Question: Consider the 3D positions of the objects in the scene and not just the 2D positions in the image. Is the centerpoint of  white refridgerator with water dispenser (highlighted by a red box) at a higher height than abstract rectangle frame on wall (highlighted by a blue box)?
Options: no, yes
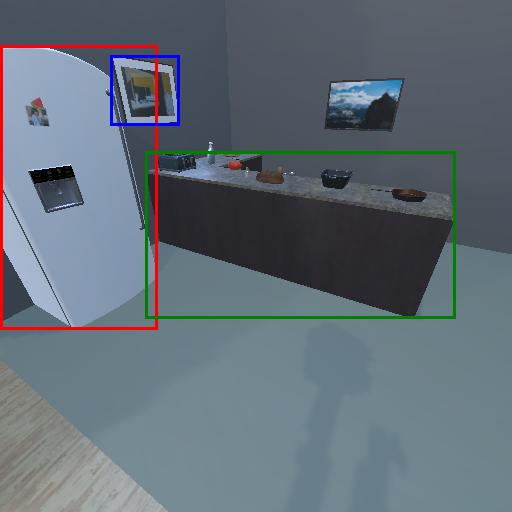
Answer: no